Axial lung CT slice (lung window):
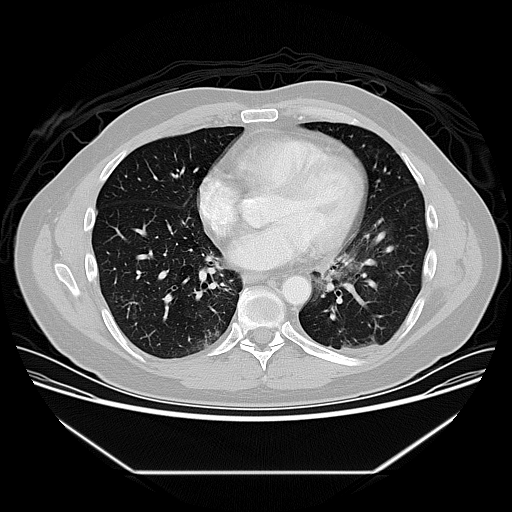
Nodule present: no